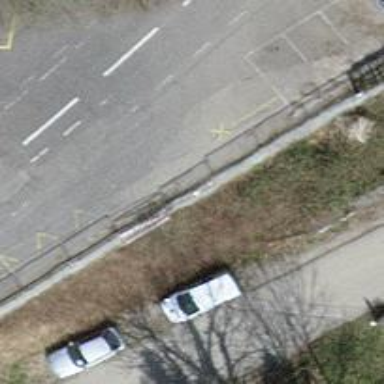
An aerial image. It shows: Bus stop with platform for public transport.